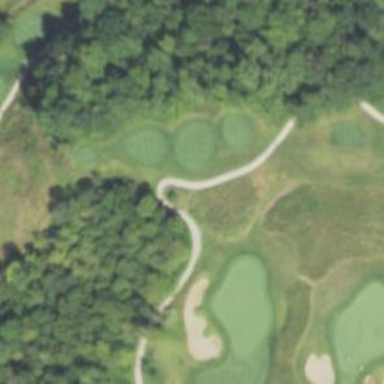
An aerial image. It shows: Service road used as golf cart path.